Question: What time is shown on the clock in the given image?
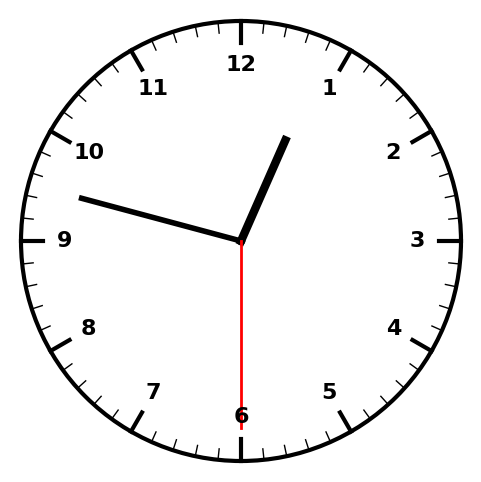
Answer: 12:47:30